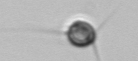
Label: Acanthoica_quattrospina